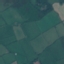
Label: Pasture